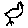
Label: bird